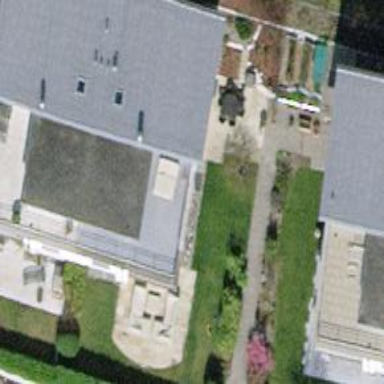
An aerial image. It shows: White terrace building with flat roof.